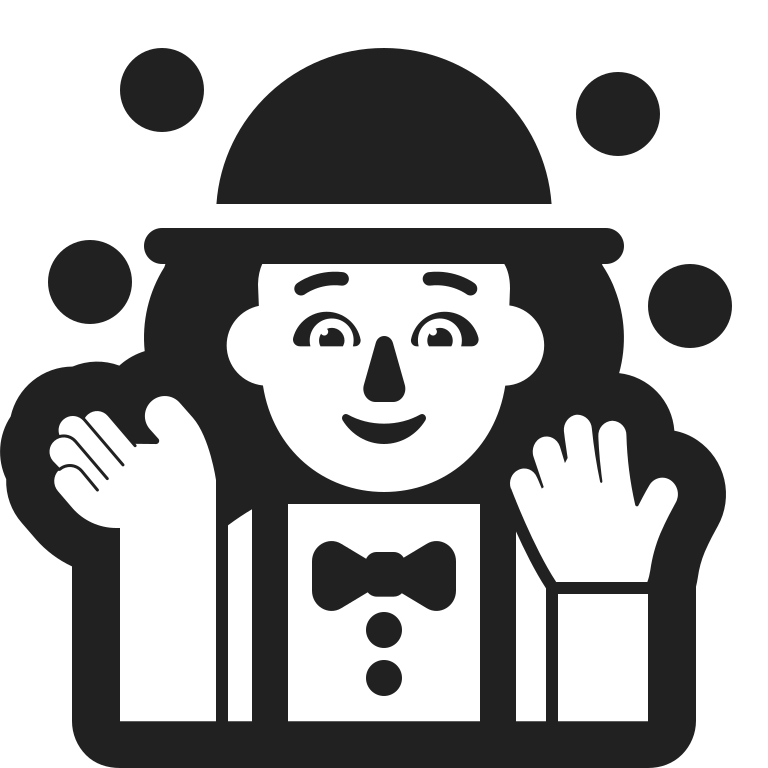
woman juggling high contrast default